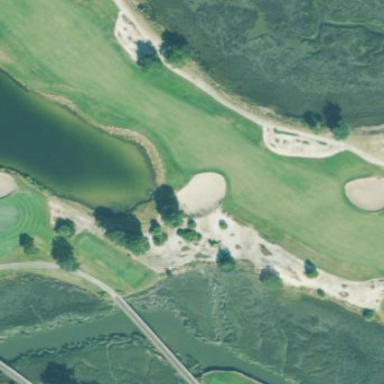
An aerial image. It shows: Grassy area designated as golf fairway.